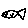
Label: fish